Interaction volume radius: 10 \u00c5
Interaction volume height: 15 \u00c5
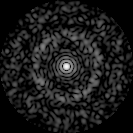
Disorder parameter: 0.8396